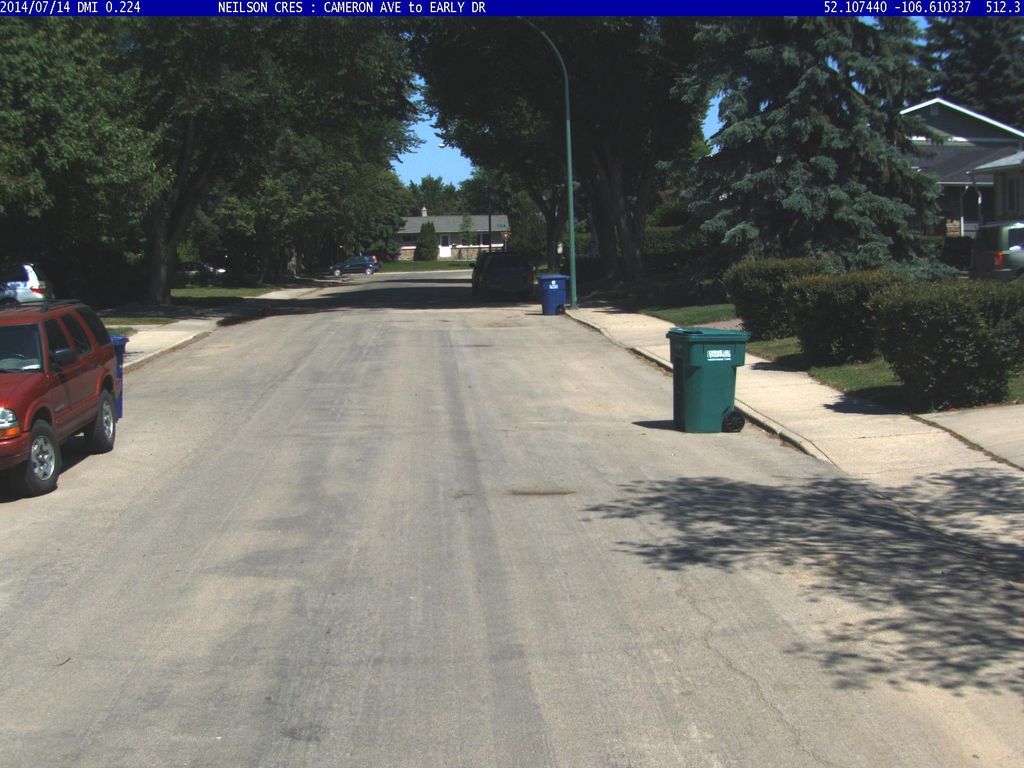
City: saskatoon